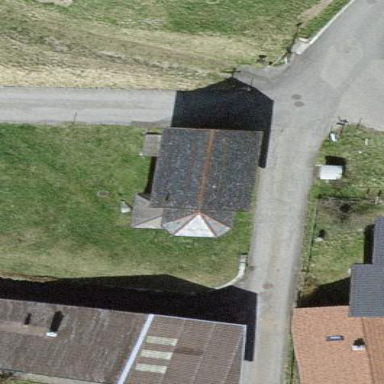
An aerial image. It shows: Chapel building.